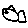
Label: fish